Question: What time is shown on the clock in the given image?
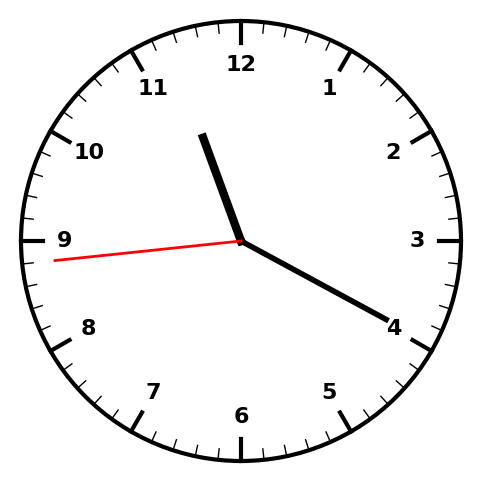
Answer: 11:19:44